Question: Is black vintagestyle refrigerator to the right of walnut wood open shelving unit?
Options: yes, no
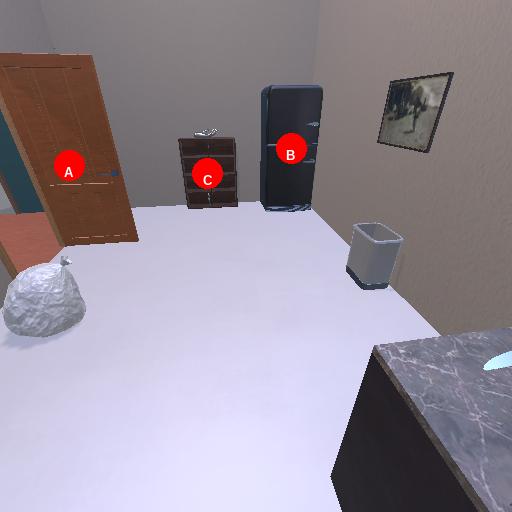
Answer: yes